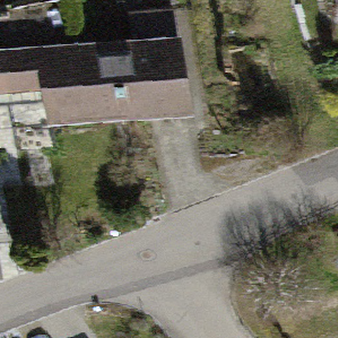
Label: other